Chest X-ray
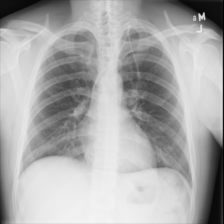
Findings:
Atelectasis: negative
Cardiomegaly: negative
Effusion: negative
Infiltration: positive
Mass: negative
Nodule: negative
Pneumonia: negative
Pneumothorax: negative
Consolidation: negative
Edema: negative
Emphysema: negative
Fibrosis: negative
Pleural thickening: negative
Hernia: negative